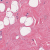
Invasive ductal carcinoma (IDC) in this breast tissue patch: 0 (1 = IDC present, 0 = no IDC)